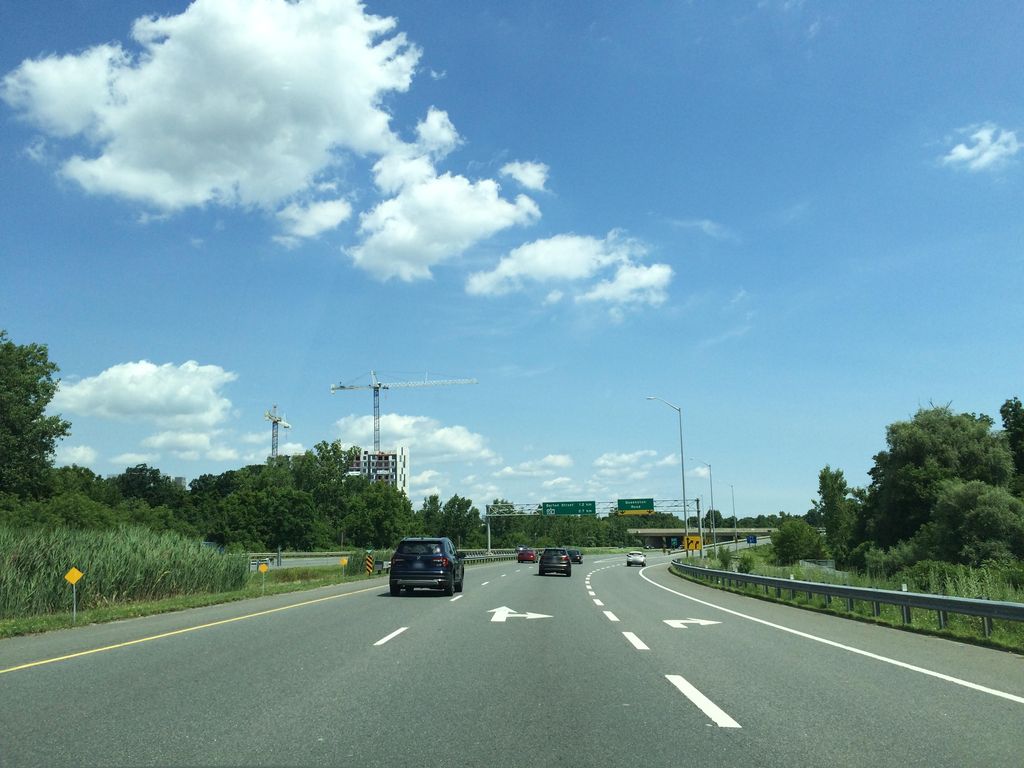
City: hamilton